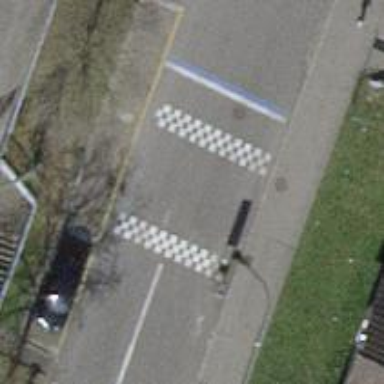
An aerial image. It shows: Traffic calming cushion.